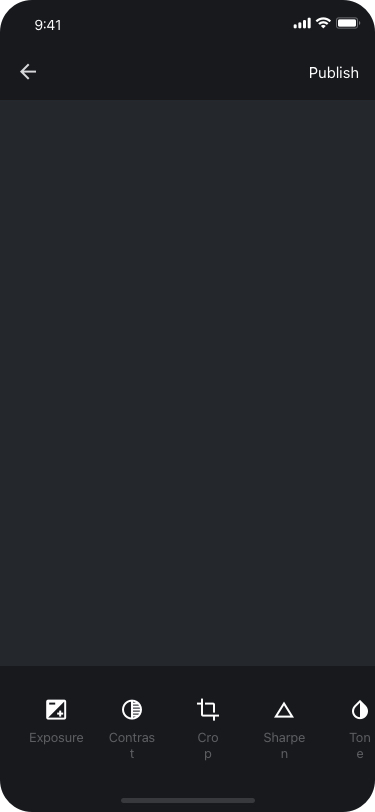
Text in this UI design:
Exposure
Contrast
Crop
Sharpen
Tone
Publish